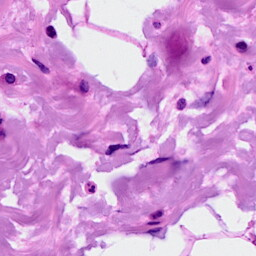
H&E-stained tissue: Breast